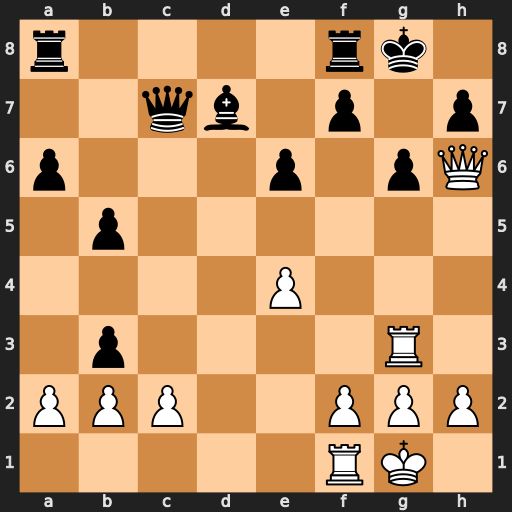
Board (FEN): r4rk1/2qb1p1p/p3p1pQ/1p6/4P3/1p4R1/PPP2PPP/5RK1
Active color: w
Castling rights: -
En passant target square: -
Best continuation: Rh3 Rfd8 Qxh7+